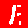
Digit: 1